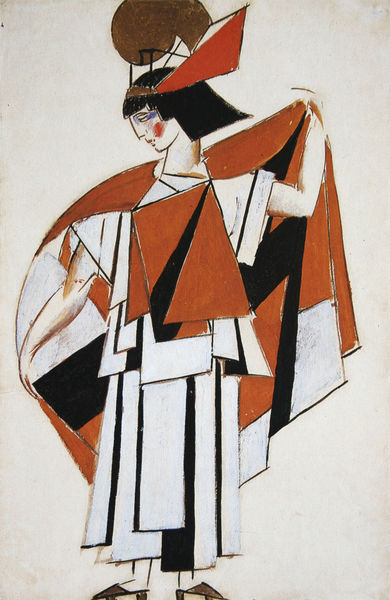
Titel: Kostümentwurf zu "Phaedra" von Jean Racine
Künstler: Alexander Wesnin
Standort: Moskau
Institution: Staatliches Bachruschin-Museum
Schlagwörter: flügel, gemälde, kopf, mann, umhang, weiß, braun, frau, frisur, haar, hut, kleid, nase, orange, profil, schwarz, skizze, zeichnung, arm, arme, augen, ärmel, hals, öl, felder, auge, figur, gewand, haare, kostüm, stoff, bühne, schminke, kopfbedeckung, füße, schuhe, abstrakt, grafik, graphik, linien, streifen, sandalen, wange, antike, inkarant, druck, schwarzweiß, helm, kopfputz, entwurf, göttin, römer, antik, götter, toga, griechisch, strenge, plan, kin, hermes, tunika, grieche, geometrie, quadrat, athena, schauspielerin, schue, trippen